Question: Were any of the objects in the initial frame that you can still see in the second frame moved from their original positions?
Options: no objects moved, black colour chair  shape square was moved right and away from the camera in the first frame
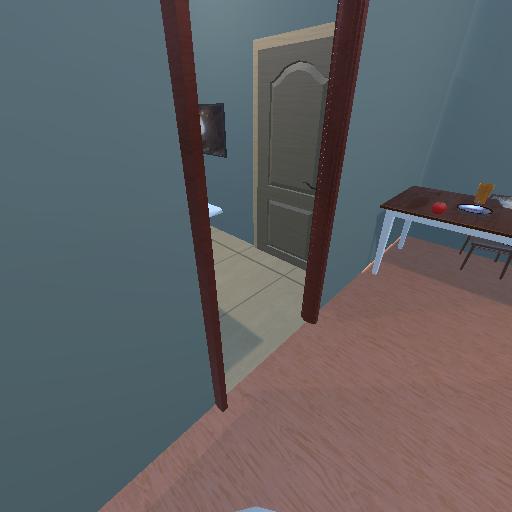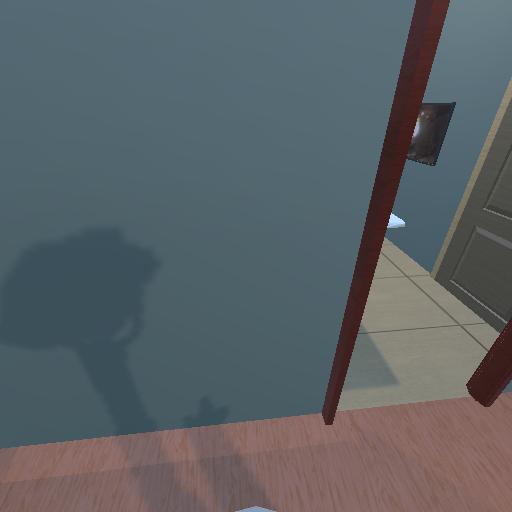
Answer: no objects moved